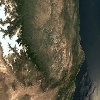
Label: land